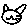
Label: cat